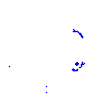
Particle: kaon